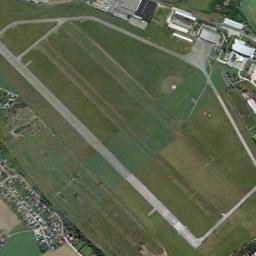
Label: airport